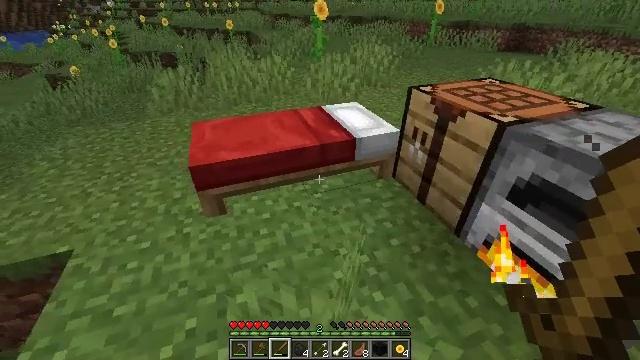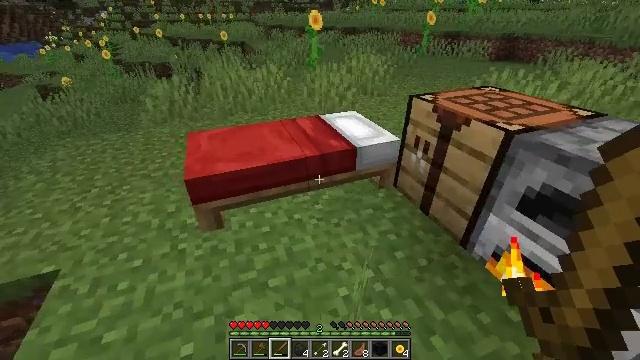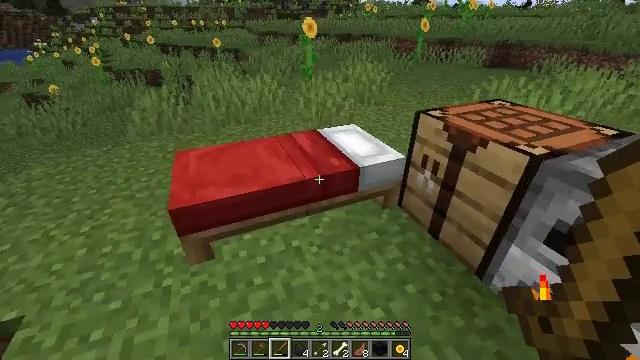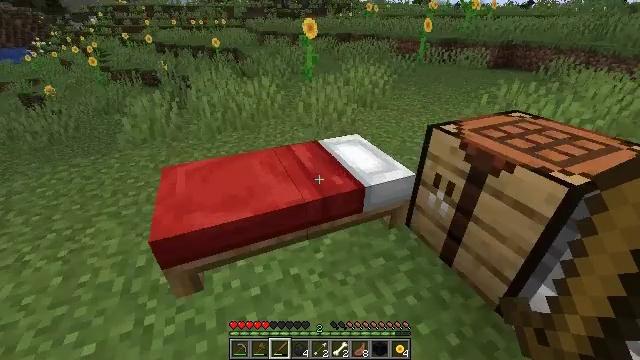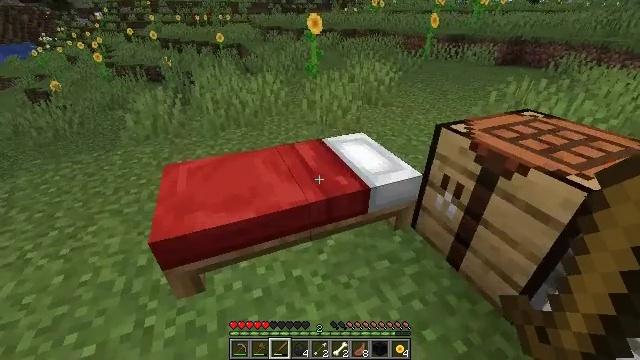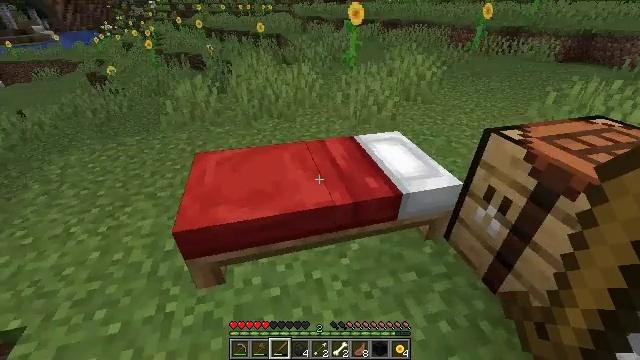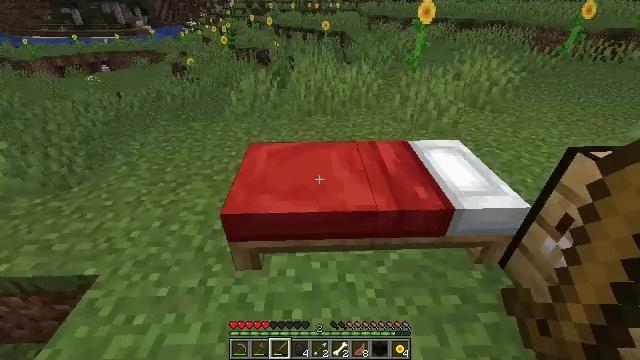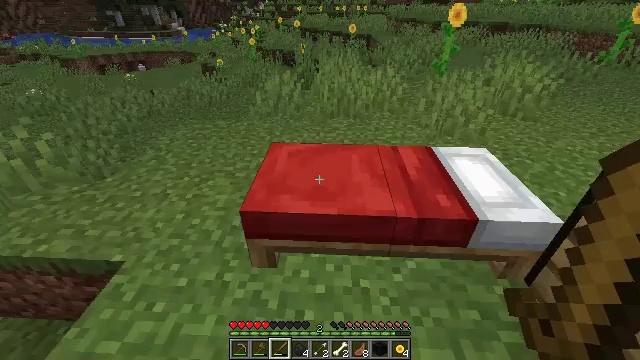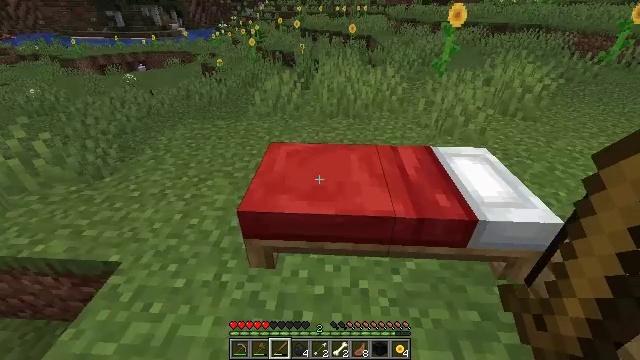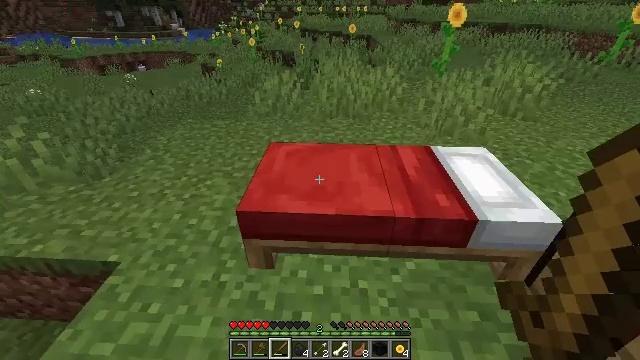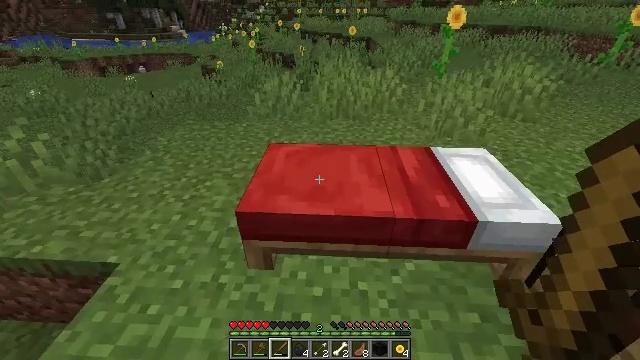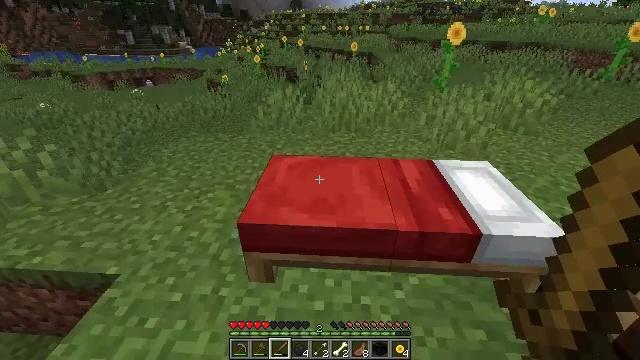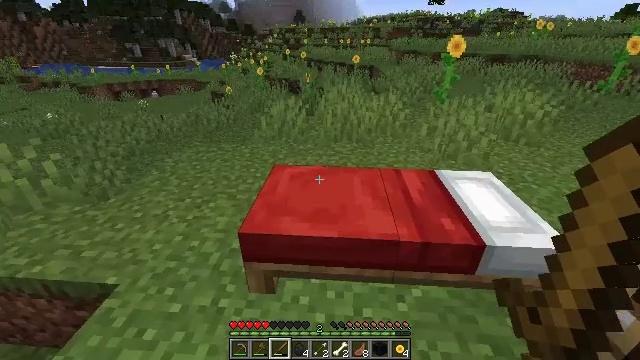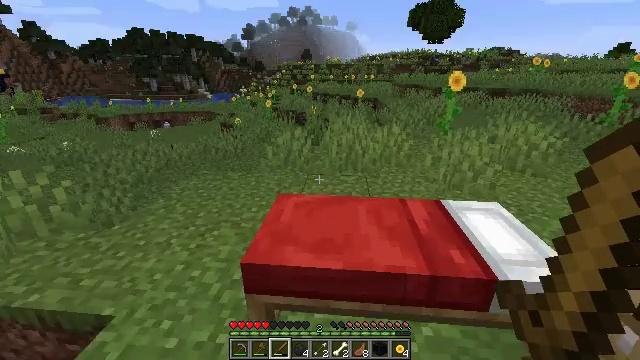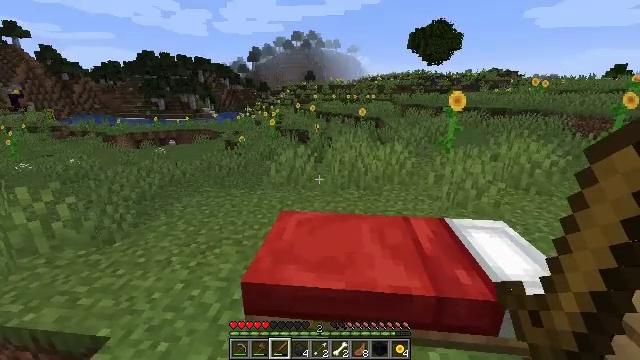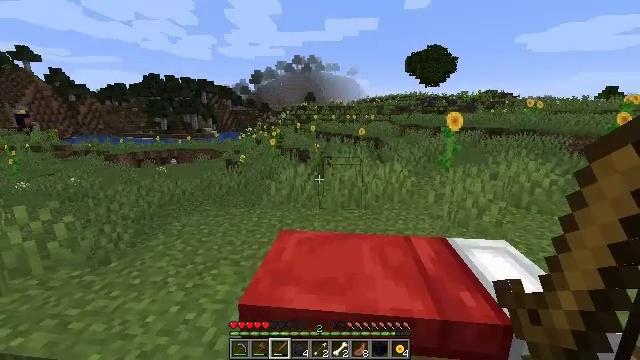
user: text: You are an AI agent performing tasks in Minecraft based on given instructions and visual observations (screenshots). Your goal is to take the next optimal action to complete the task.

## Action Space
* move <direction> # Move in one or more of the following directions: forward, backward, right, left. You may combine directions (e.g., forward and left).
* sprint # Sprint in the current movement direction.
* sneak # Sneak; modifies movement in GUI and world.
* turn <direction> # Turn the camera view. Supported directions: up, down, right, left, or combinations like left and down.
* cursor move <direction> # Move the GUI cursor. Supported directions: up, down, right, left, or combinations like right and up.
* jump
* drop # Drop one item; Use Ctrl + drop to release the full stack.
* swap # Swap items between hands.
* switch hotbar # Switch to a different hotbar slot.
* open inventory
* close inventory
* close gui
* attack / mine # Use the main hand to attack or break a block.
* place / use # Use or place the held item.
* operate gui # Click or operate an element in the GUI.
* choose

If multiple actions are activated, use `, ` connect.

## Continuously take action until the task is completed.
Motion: motion action
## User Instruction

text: Mine the red bed from the ground.
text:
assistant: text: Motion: move forward, turn right and up
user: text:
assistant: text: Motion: move forward, turn right and up
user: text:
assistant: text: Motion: move forward
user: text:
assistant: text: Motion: no_op
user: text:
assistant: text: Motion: turn left and down
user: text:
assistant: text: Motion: turn left
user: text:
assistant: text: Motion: turn left
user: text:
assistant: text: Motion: no_op
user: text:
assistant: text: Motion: no_op
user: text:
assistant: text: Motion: no_op
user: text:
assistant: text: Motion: turn up
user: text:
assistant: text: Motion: turn up
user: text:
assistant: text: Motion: turn left and up
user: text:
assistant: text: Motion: turn up
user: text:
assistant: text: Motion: turn up
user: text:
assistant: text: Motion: turn up
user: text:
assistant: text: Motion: turn up
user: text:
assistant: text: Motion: turn up
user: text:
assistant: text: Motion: no_op
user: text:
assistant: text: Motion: no_op
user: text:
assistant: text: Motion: no_op
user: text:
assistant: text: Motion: turn left and down
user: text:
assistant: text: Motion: turn down
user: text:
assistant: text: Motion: turn down
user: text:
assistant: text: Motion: turn right and down, switch to hotbar 2
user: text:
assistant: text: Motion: turn right and down, switch to hotbar 2
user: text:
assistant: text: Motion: turn right and down, switch to hotbar 2
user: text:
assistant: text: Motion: no_op
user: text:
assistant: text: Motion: attack / mine
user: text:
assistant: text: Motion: attack / mine